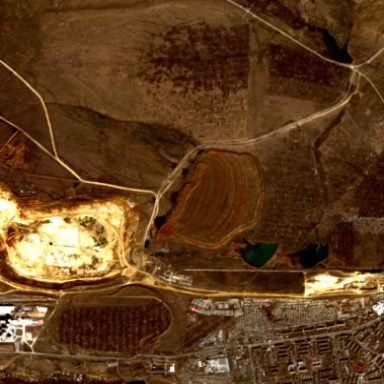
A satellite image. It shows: Landfill site containing mining waste.